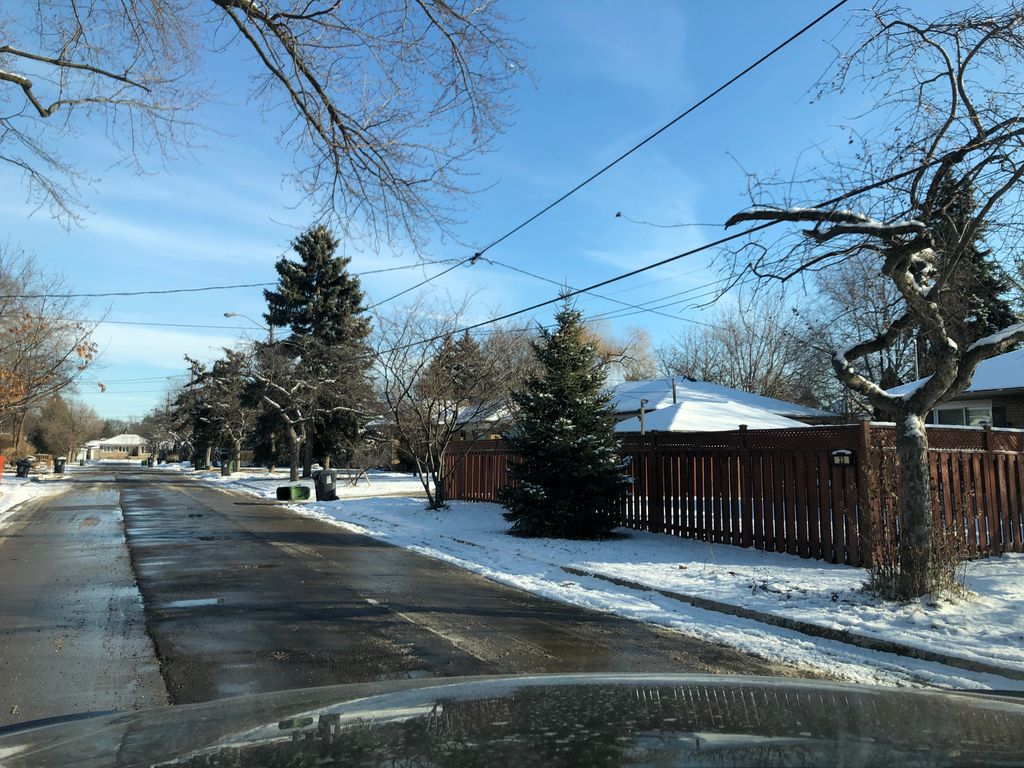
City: toronto